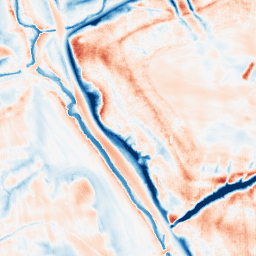
Category: edge_preserving
Decomposition family: guided
Decomposition parameters: radius: 8
eps: 0.1
Upsampling method: fft_zeropad
Upsampling parameters: scale: 8
Upsampling scale: 8